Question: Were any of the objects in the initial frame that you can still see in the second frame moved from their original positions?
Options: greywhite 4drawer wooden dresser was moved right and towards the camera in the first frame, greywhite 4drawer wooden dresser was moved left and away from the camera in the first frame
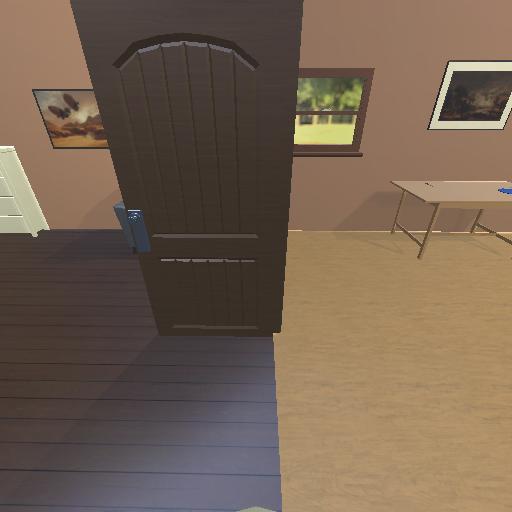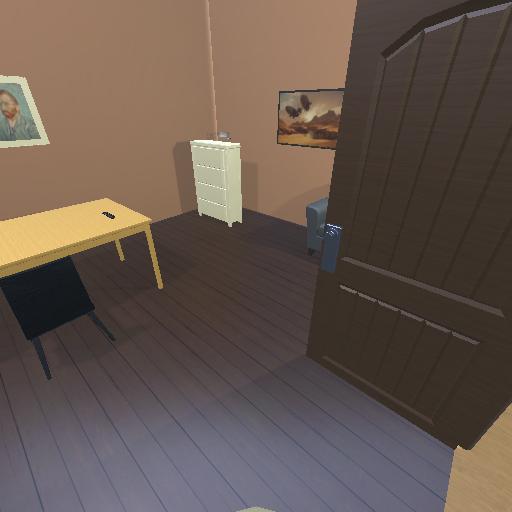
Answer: greywhite 4drawer wooden dresser was moved right and towards the camera in the first frame